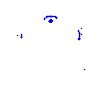
Particle: kaon